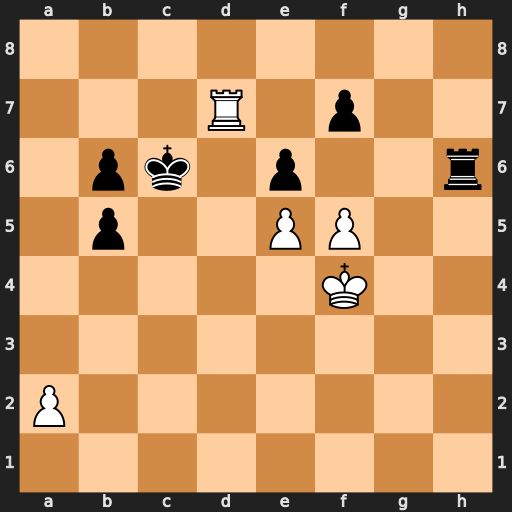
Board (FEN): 8/3R1p2/1pk1p2r/1p2PP2/5K2/8/P7/8
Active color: w
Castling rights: -
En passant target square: -
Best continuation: Rxf7 Rh4+ Kg5